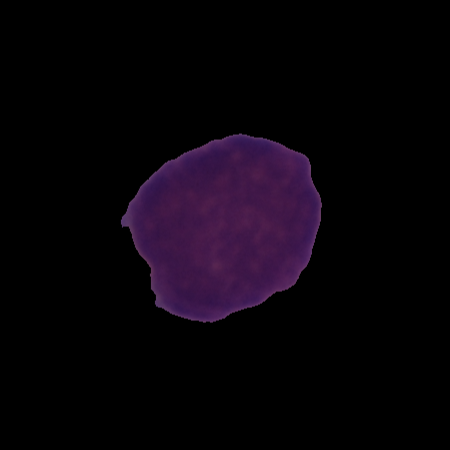
Label: cancer